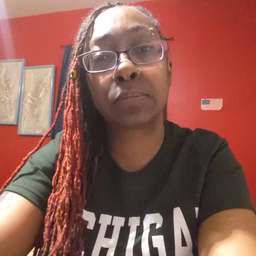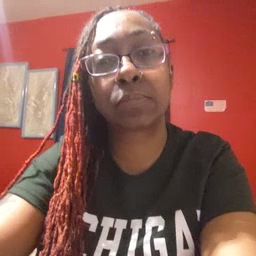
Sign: duck